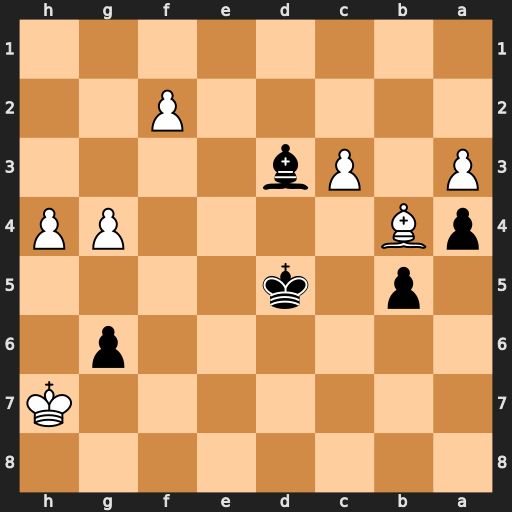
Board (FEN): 8/7K/6p1/1p1k4/pB4PP/P1Pb4/5P2/8
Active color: b
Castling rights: -
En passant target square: -
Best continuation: g5+ Kh6 gxh4 Ba5 Kc6